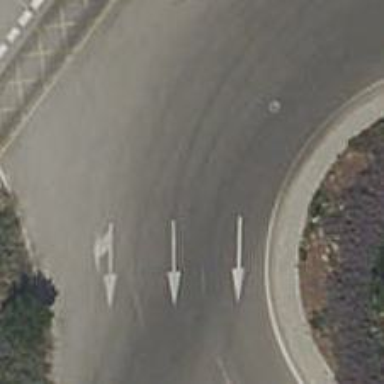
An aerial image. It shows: Residential road that intersects with roundabout.